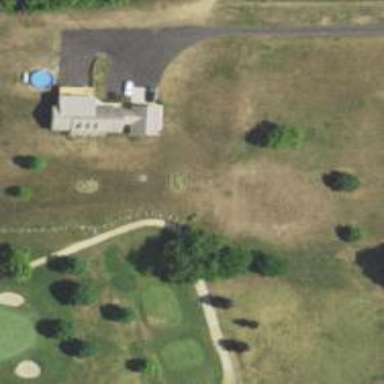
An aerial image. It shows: Path used for both walking and golf.